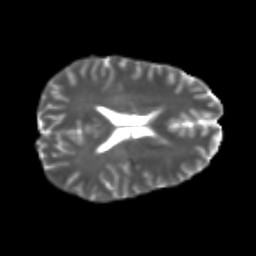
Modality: T2w
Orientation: axial
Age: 23
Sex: male
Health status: healthy
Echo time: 0.074 s